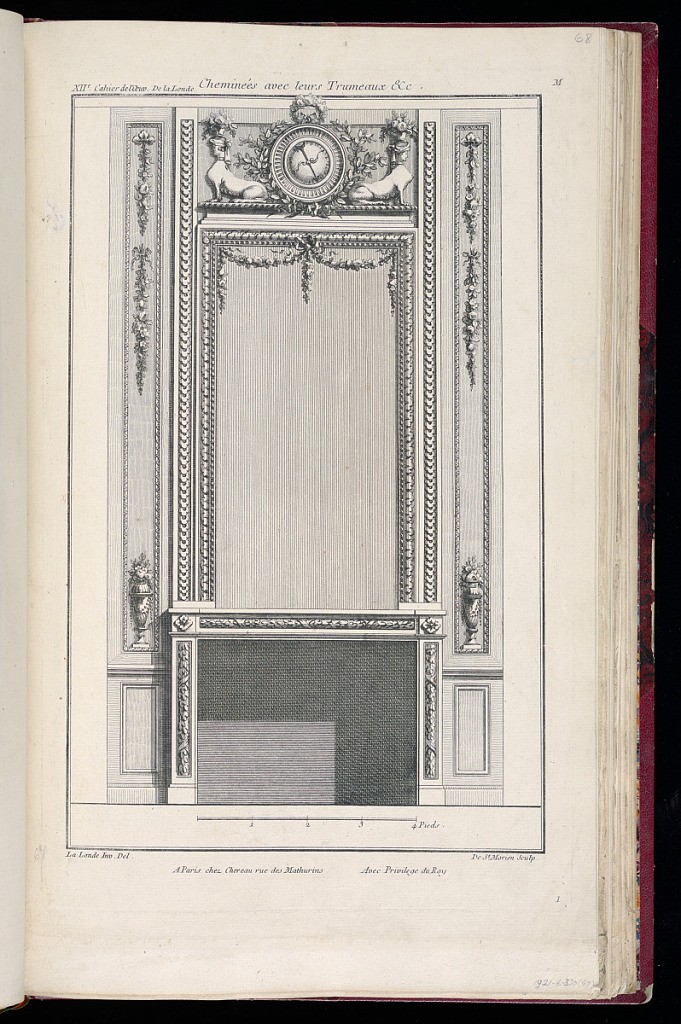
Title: Chimneypiece Design with Overmantel
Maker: Richard de Lalonde, French, active 1780–96
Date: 1775-1788
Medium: Etching on off-white laid paper
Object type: Print
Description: Chimneypiece design with an overmantel with a clock and two sphynxes. The chimneypiece features acanthus leaf, pilastre, bead course, garland, vases, and rosette ornamentation. There is a scale bar of four French feet ("4 Pieds") at the bottom. The plate is signed and numbered.